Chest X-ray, AP view. Patient: 45 years old, sex F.
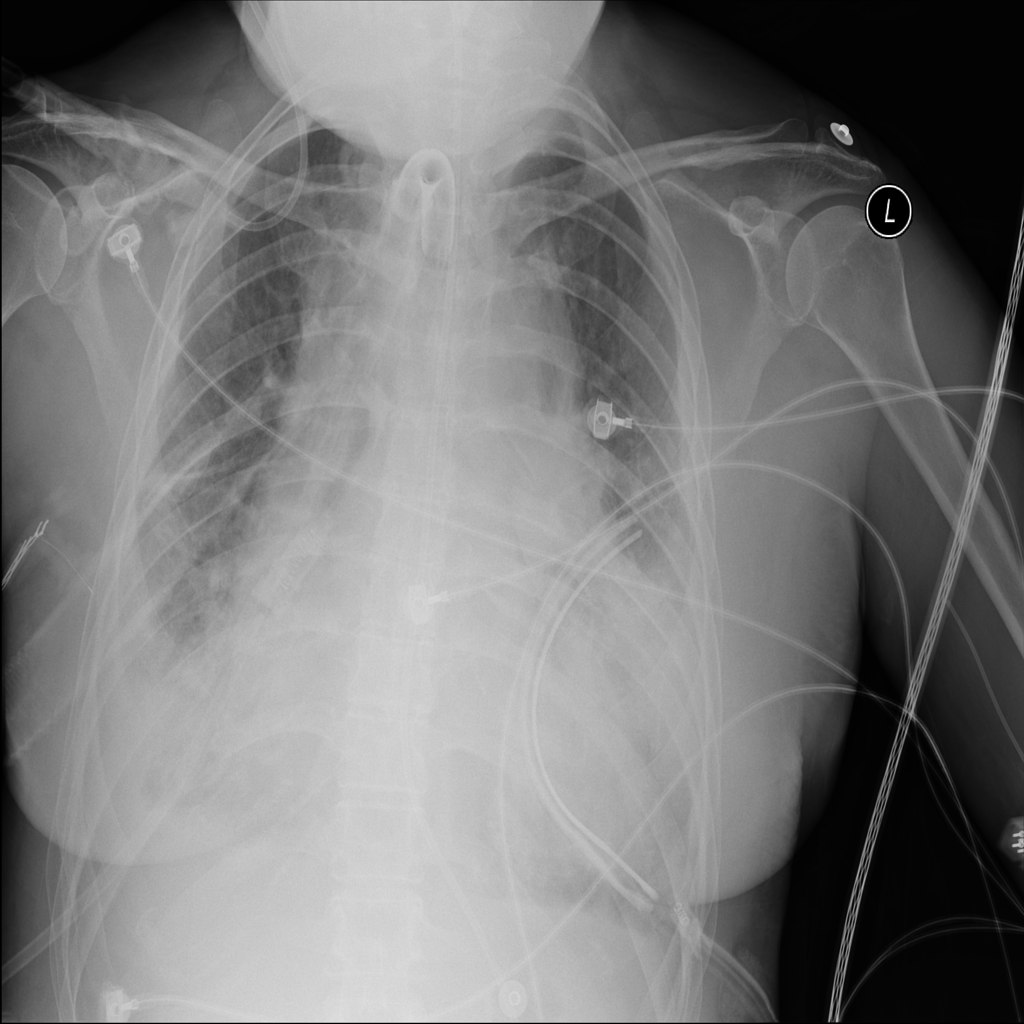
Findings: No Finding